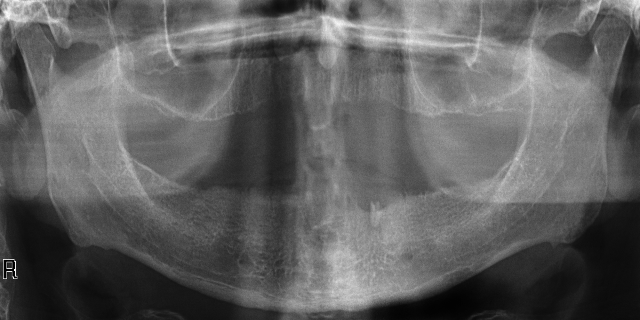
adult